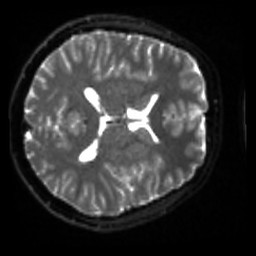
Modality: sbref
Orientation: axial
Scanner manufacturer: siemens
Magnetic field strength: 3 T
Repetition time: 4 s
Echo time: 0.0594 s